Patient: sex M, age 37
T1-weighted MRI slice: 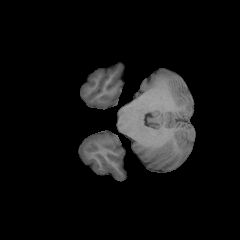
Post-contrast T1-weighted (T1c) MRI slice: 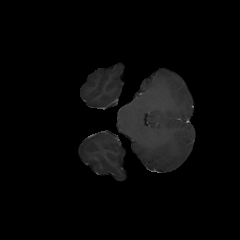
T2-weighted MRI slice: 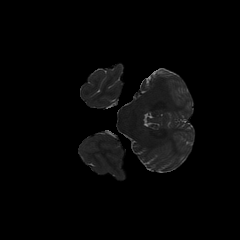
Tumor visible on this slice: no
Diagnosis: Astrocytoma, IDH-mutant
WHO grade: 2